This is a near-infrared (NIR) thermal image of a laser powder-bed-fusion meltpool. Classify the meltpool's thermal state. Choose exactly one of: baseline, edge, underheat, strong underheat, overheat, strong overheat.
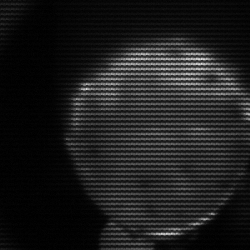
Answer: edge